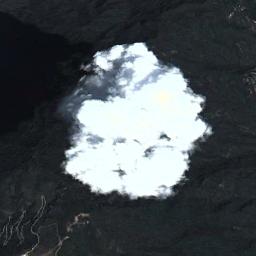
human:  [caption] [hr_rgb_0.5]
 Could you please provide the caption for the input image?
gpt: Large group of white clouds on green earth .

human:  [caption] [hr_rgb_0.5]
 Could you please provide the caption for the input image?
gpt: The white cloud is above the mountain .

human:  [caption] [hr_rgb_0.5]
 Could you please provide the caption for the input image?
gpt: A large cloud of white clouds floated over the farmland .

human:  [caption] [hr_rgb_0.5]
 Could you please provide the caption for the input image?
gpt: The cumulus clouds are located above the wasteland .

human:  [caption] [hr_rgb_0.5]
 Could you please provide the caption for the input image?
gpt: One piece of thick white cloud .